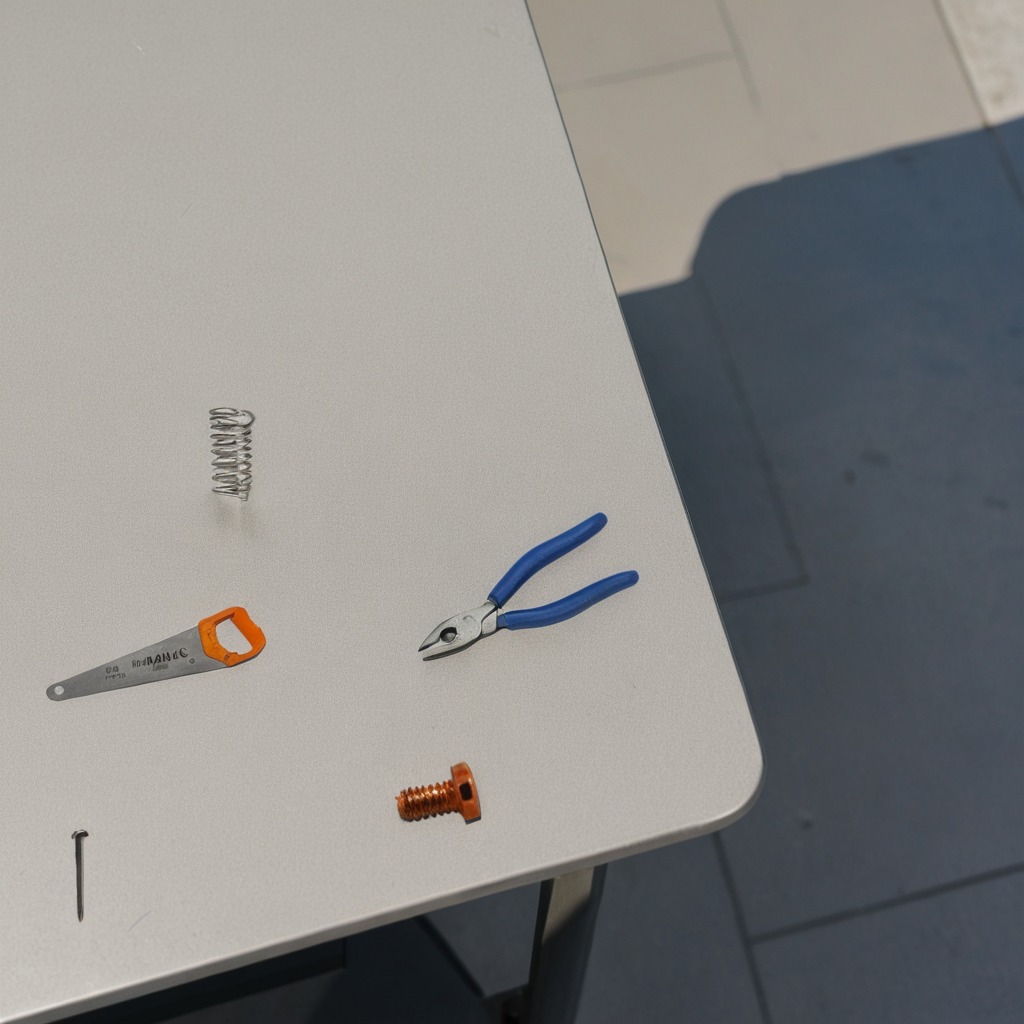
A metal machine screw, an iron nail, pliers, a coiled metal spring, and a handheld metal saw are lying on the table.